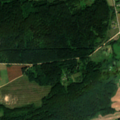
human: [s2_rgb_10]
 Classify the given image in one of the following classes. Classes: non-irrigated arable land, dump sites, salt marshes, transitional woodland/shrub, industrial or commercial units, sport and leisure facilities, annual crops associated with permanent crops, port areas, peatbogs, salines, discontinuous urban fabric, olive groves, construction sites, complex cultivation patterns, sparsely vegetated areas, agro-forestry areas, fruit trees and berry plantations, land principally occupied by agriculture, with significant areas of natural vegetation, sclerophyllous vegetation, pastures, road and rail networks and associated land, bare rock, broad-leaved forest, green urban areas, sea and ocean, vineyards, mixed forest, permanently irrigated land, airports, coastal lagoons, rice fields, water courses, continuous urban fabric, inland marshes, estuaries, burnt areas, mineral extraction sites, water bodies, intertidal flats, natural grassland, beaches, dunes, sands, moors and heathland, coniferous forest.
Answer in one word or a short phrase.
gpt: non-irrigated arable land, complex cultivation patterns, broad-leaved forest, mixed forest